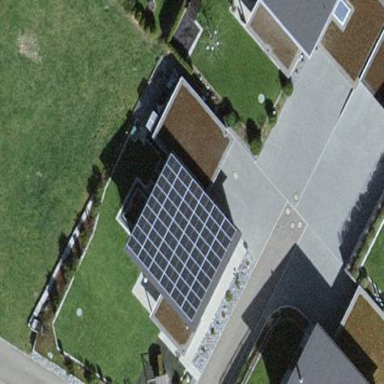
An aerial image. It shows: Solar power generator using photovoltaic method with solar photovoltaic panel types.